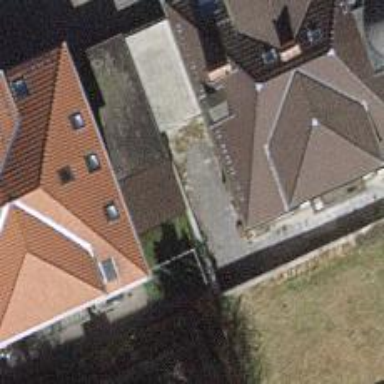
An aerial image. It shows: Building with hipped roof design.